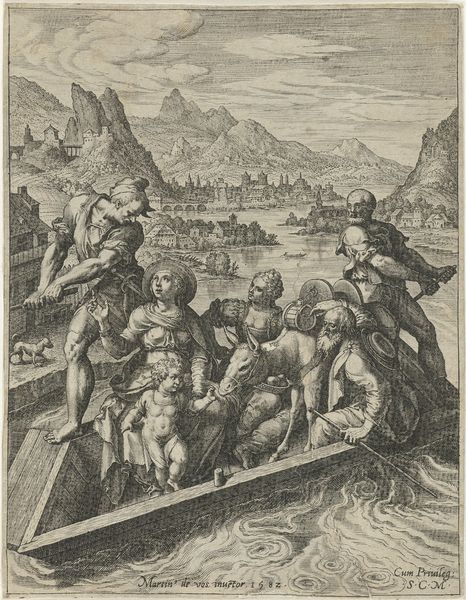
Titel: Terugkeer uit Egypte
Künstler: Johann (I) Sadeler
Standort: Amsterdam
Institution: Rijksmuseum
Schlagwörter: gravure, ciel, nature, fleuve, enfant, dessin, rocher, ange, durer, barque, saint, renaissance, bateau, radeau, 1600, 1500, scm